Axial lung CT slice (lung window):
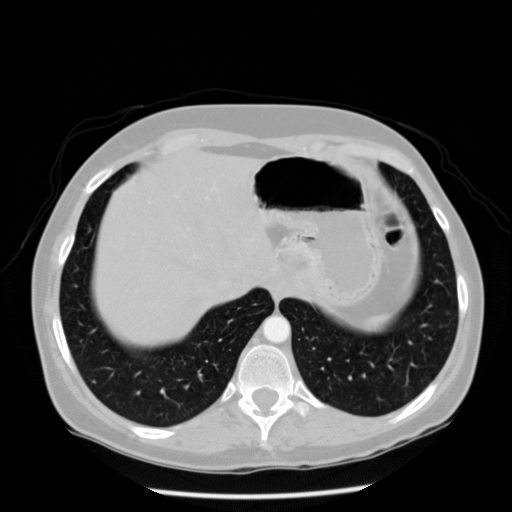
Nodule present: no